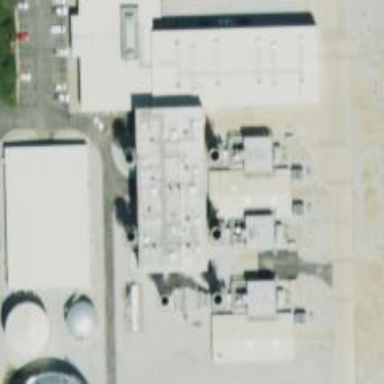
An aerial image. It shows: Gas-powered generator. It is gas turbine type generator.